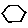
Label: hexagon